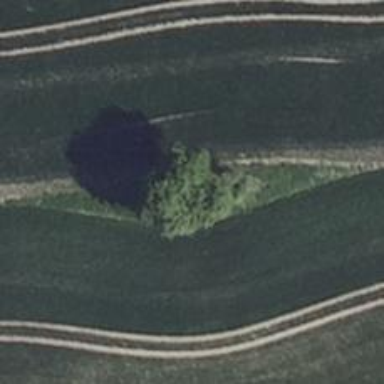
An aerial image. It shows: Deciduous tree with green leaves.